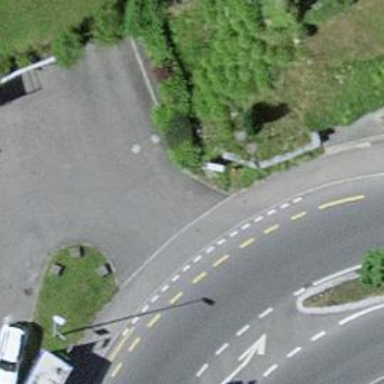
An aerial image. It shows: Sidewalk along the footway.